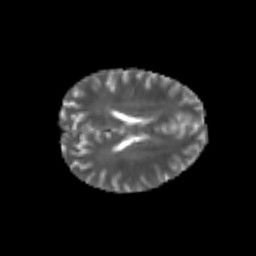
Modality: T2w
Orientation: axial
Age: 25
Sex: male
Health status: healthy